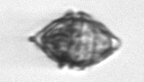
Label: Kryptoperidinium_triquetrum